Question: Count the number of objects in the diagram.
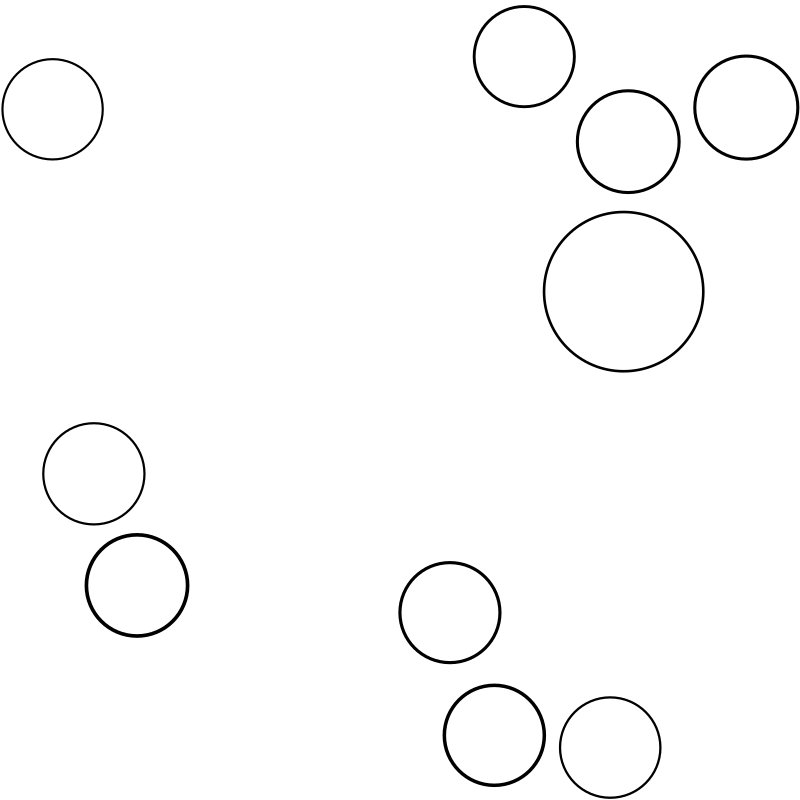
Answer: 10